Interaction volume radius: 5 \u00c5
Interaction volume height: 10 \u00c5
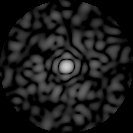
Disorder parameter: 0.7568